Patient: sex M, age 36
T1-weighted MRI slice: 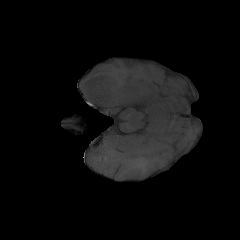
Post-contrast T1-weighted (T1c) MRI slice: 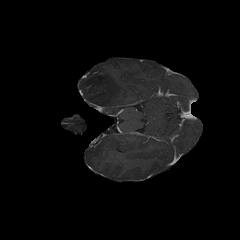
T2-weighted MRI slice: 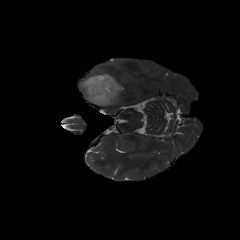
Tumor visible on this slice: yes
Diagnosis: Glioblastoma, IDH-wildtype
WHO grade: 4